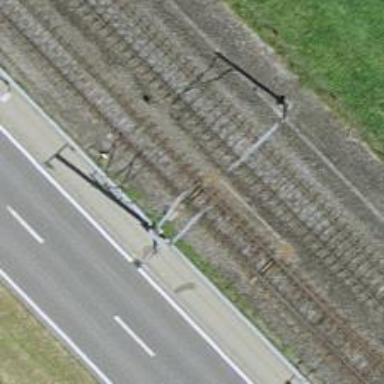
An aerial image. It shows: Railway switch.